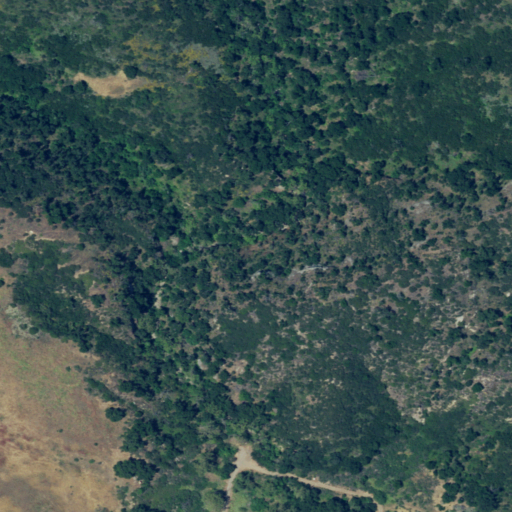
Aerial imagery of valley in California named McCoy Canyon containing shrub, evergreen forest, grassland, and mixed forest